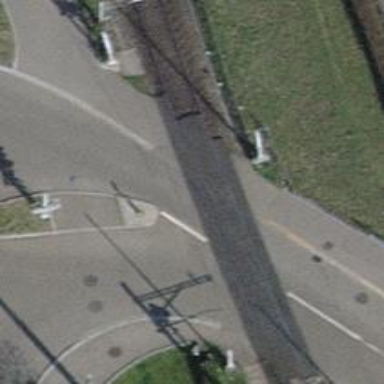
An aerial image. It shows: Railway crossing.